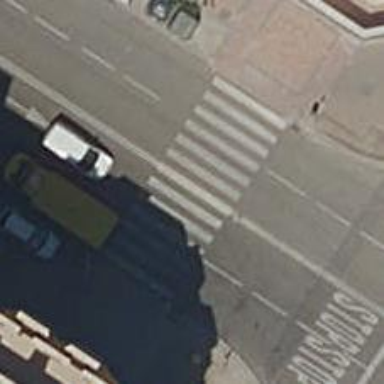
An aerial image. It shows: Marked crossing on the road.